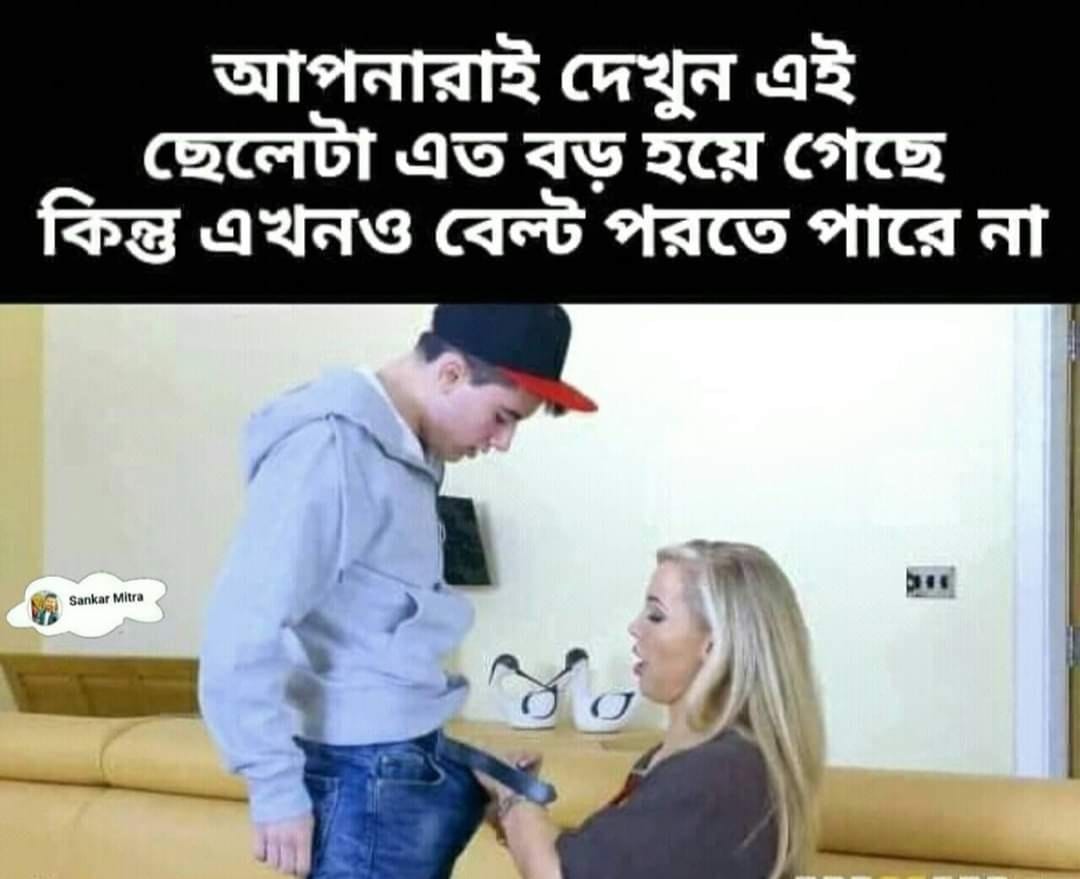
Text: আপনারাই দেখুন এই ছেলেটা এত বড় হয়ে গেছে কিন্তু এখনও বেল্ট পরতে পারে না
Label: Non Hate